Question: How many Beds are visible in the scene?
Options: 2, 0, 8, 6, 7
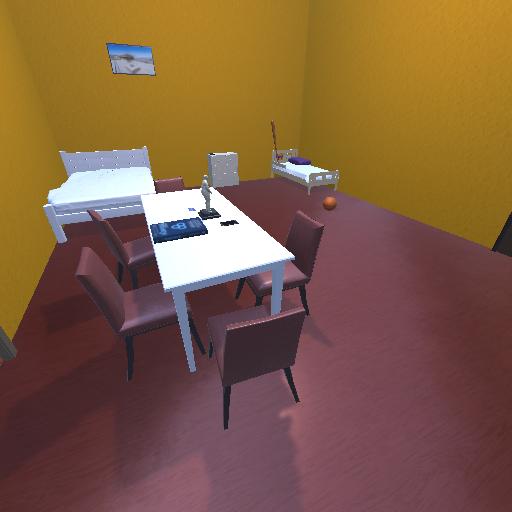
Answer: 2